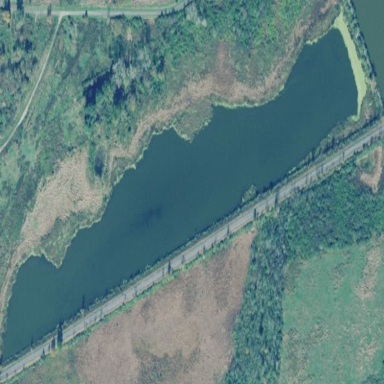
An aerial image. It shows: Pond with natural water.